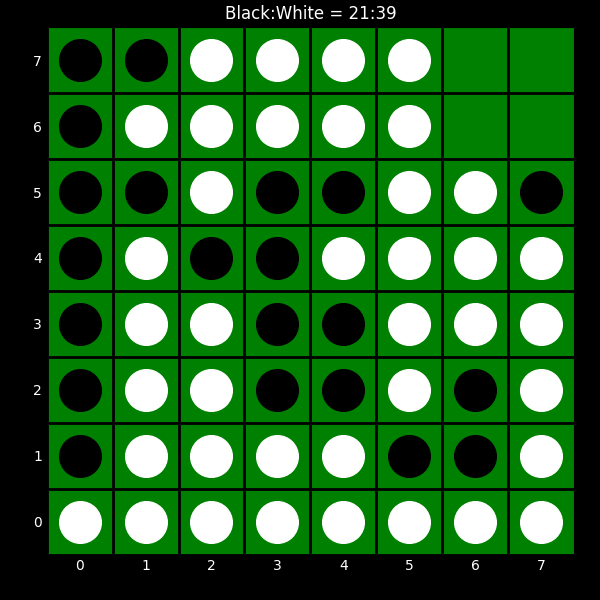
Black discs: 21
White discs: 39